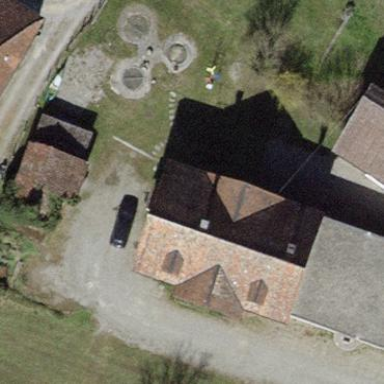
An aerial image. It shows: House with gabled roof oriented along the building.